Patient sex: M
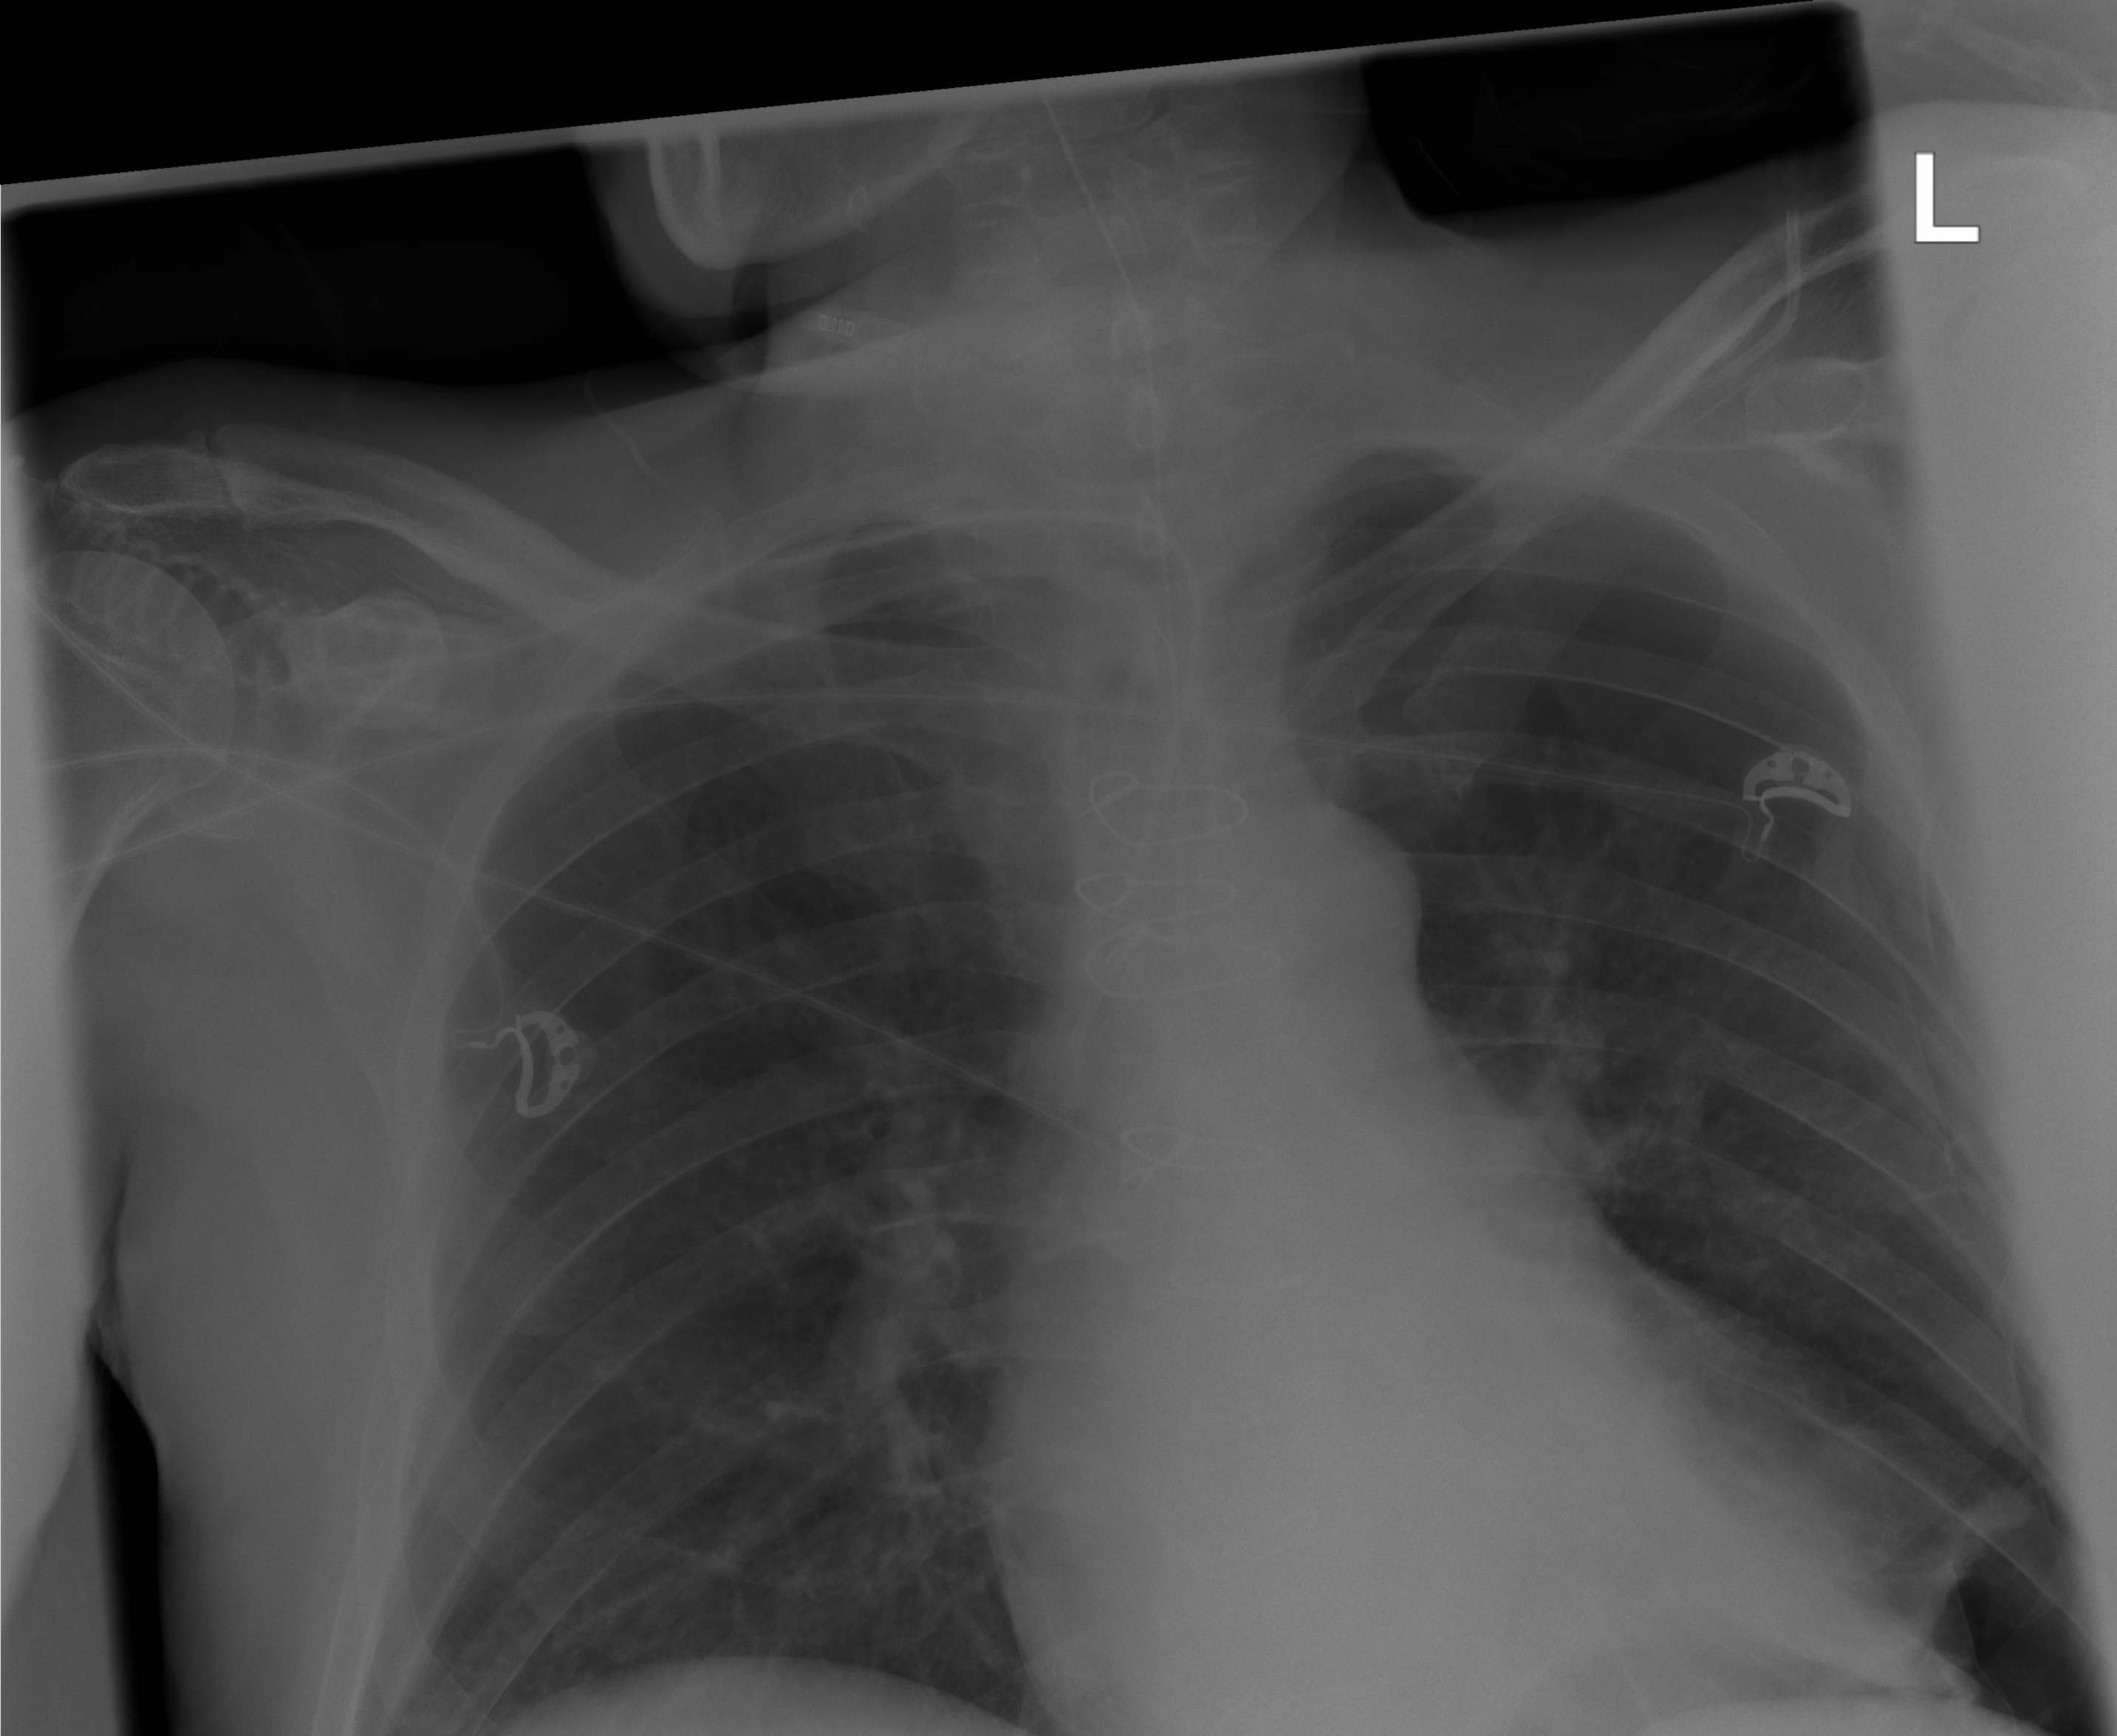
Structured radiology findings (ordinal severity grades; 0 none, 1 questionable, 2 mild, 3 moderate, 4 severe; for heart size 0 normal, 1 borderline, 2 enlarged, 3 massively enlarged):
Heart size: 0
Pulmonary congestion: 0
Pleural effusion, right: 0
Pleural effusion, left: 0
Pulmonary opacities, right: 0
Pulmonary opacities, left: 0
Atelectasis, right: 2
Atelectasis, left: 2